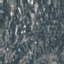
Land use / land cover class: HerbaceousVegetation